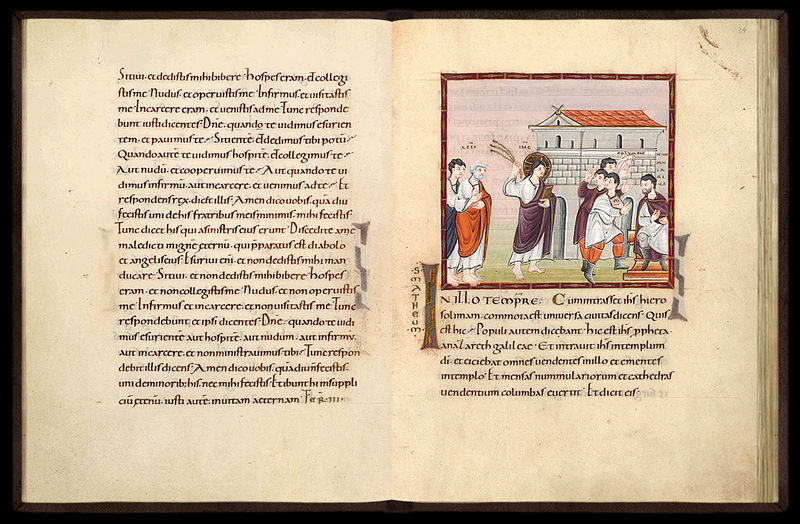
Titel: Egbert- Codex (Codex Egberti)
Institution: Trier, Stadtbibliothek/Stadtarchiv
Schlagwörter: mann, umhang, gelb, menschen, männer, zeichnung, gebäude, haus, rot, schleier, beige, bild, kirche, schrift, buch, seite, buchseite, fraktur, latein